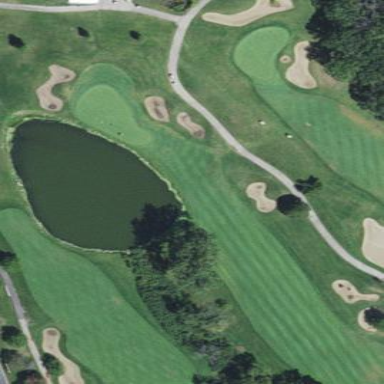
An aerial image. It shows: Golf fairway surrounded by grass.